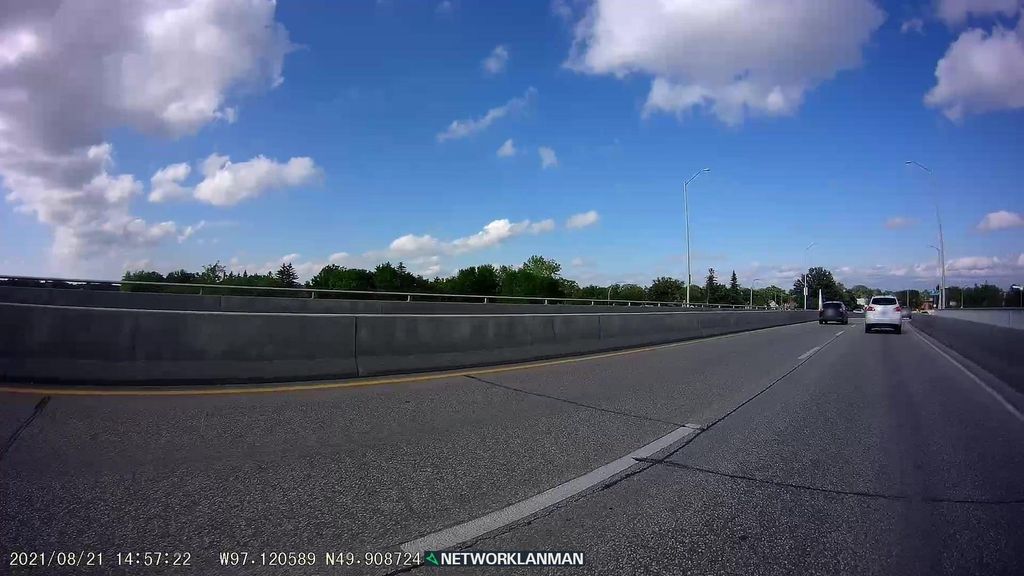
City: winnipeg